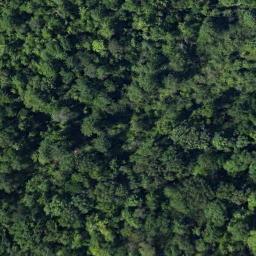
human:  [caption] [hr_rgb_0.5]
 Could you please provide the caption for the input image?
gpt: A large dense mixed dark green and light green forest .

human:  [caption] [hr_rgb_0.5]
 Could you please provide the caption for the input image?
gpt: The forest is full of green trees .

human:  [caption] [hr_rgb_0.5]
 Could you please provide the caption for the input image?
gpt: The forest has a lot of dense green trees of different color depths and heights .

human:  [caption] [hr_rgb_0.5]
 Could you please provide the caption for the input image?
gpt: This is a dense forest, And the trees are dark yellow .

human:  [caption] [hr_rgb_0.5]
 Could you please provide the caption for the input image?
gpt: A forest with many green trees .